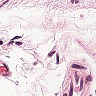
Metastatic tissue present: no